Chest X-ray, AP view. Patient: 32 years old, sex F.
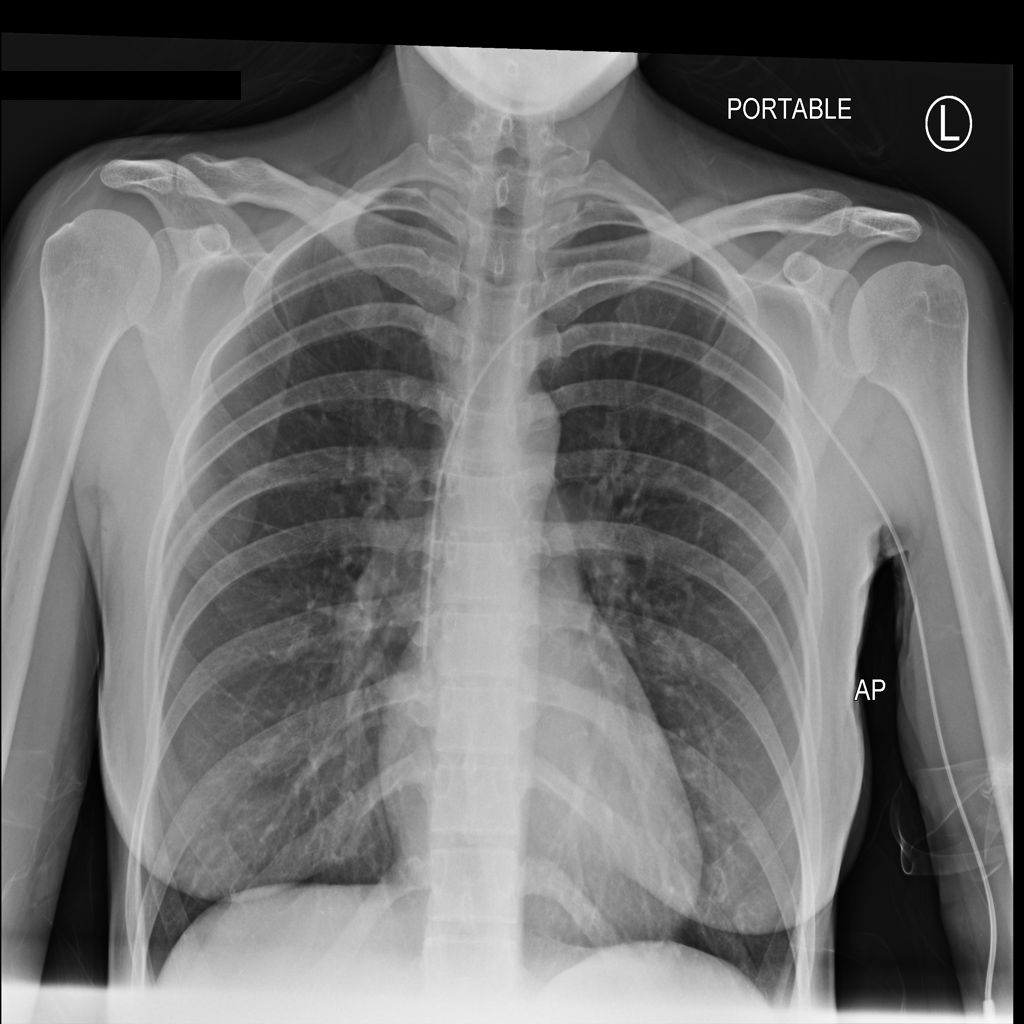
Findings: No Finding